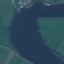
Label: River